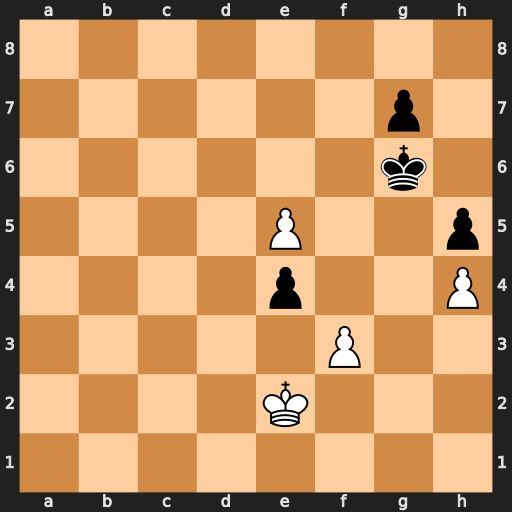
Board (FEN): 8/6p1/6k1/4P2p/4p2P/5P2/4K3/8
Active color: w
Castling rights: -
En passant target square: -
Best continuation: f4 Kf5 Ke3 g5 hxg5